Question: There are lots of website themes that have a slideshow or image frame that is styled to look like it's a device such as a mobile screen or tablet screen or computer monitor. Please see below:

I have spent the last 4 hours looking for some code or an open source plugin that would enable me to show images this way. All I have found in 4 hours is yootheme and hostmoog that both charge for the plugin.
How does everyone else get these device style frames around images please? Do I need graphics software?
This question should help others too. I've spent ages searching under every conceivable combination.
Thanks in advance.
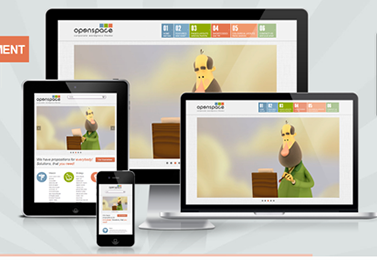
Answer: First, create your device "background". Then, divide the images into four pieces:
'''
The part of the background that appears above the top of the screen image
The part that appears below the bottom of the screen image
The part that appears to the left of the image between the top and bottom
The part that appears to the right of the image between the top and bottom.
'''
Then, create three '<div>'s. Place the top and bottom pieces in '<div>'s 1 and 3, and divide the 2nd into three smaller '<div>'s. Render the left and right pieces in the left and right sub-'<div>', and finally, render your slideshow in the center piece.